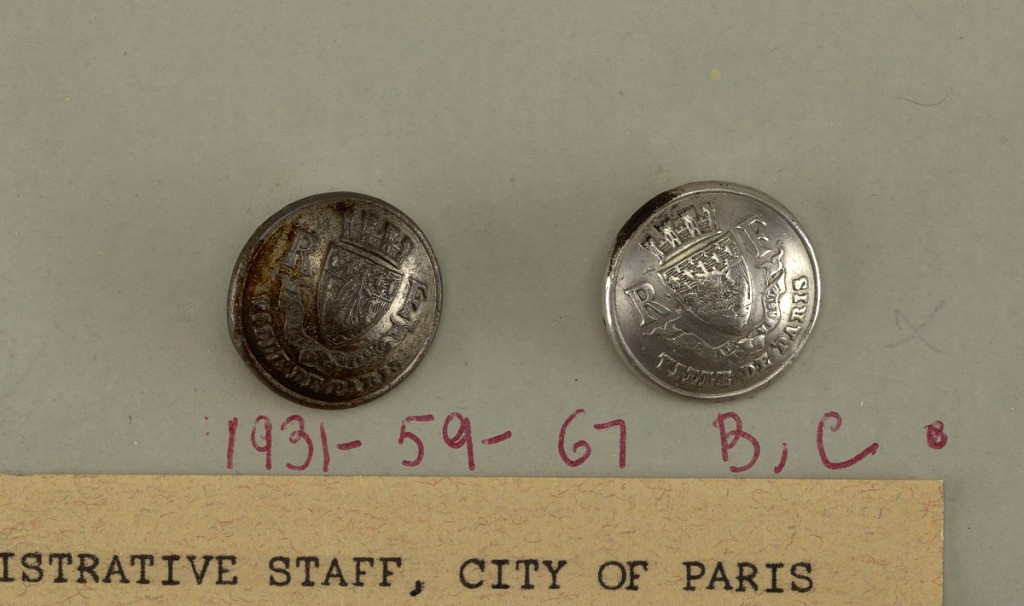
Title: Button
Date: mid-19th century
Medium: Brass, pewter
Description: On card J